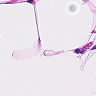
Metastatic tissue present: no